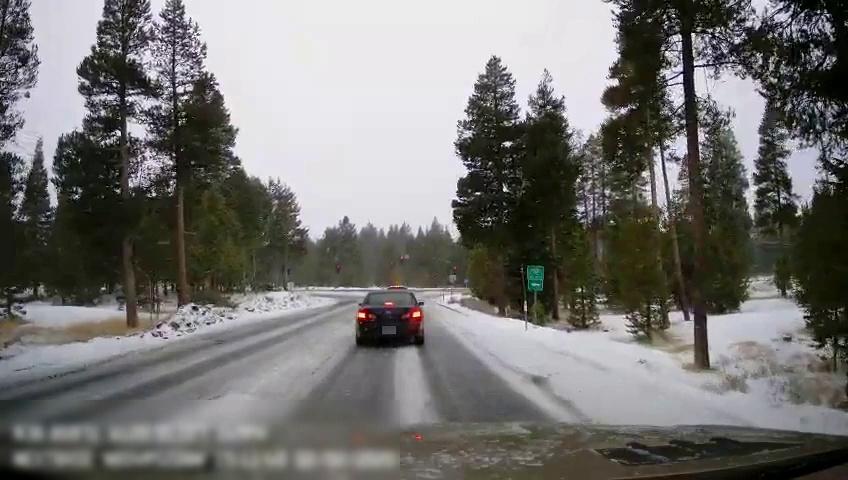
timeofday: Day
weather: Snowy
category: Drivable Space
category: Vehicles | SUV
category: Vehicles | Car
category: Traffic | Signs
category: Traffic | Signs